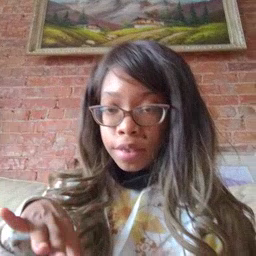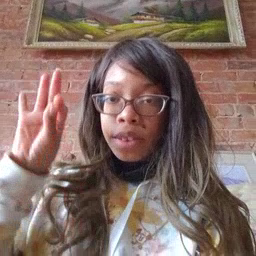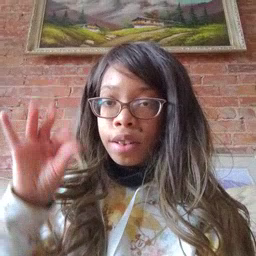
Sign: find